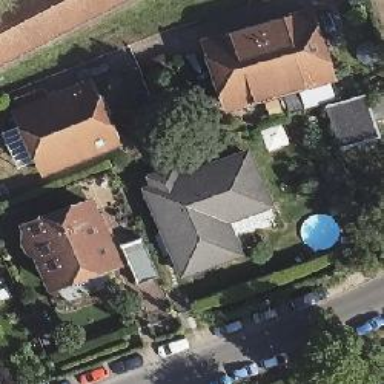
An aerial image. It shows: Detached building with hipped roof shape.